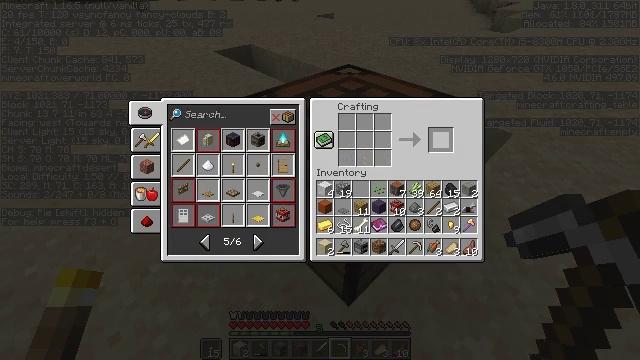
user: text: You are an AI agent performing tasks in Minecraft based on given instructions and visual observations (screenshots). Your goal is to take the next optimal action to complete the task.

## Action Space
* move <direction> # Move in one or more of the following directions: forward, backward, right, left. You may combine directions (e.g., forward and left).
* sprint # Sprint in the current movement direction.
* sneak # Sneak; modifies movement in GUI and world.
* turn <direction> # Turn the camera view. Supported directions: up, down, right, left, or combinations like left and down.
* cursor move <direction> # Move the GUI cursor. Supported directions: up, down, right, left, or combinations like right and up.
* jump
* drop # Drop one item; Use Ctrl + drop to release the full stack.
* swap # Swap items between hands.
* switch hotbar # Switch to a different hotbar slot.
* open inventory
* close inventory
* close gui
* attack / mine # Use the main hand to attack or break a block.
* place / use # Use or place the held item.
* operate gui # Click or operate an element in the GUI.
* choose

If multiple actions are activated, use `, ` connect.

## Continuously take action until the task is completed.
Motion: motion action
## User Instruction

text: Open a crafting table and craft the TNT.
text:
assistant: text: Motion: sneak